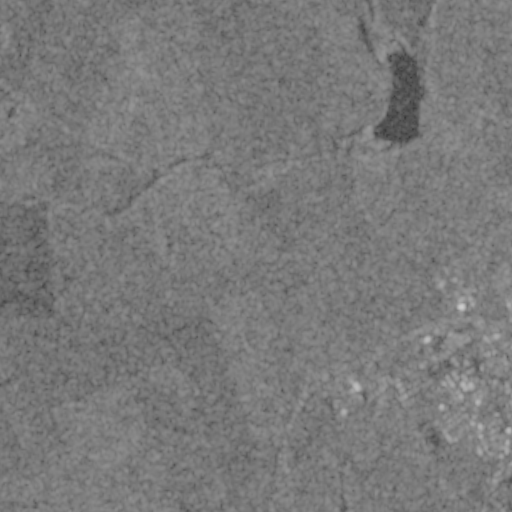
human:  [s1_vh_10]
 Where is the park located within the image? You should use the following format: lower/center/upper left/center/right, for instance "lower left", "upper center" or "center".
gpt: The park is located in the lower right of the image.
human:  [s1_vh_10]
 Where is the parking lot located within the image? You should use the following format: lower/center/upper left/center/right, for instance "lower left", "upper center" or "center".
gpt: The parking lot is located in the lower right of the image.
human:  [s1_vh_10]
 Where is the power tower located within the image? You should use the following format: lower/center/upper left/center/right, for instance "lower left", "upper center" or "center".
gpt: There is no power tower in the image.

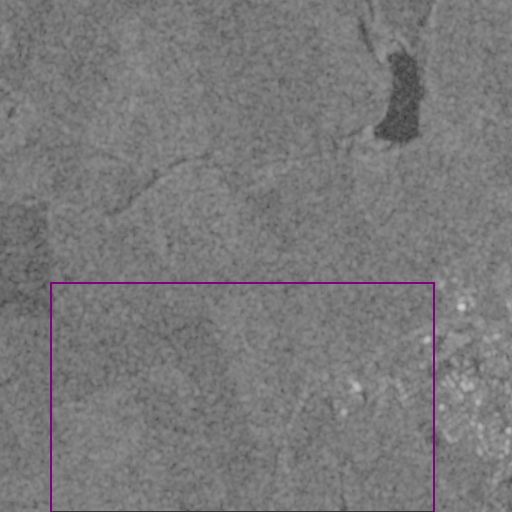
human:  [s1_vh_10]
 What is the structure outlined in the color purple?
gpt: The structure outlined in purple is a crop field.
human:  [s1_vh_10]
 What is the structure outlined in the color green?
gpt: There is no green outline.